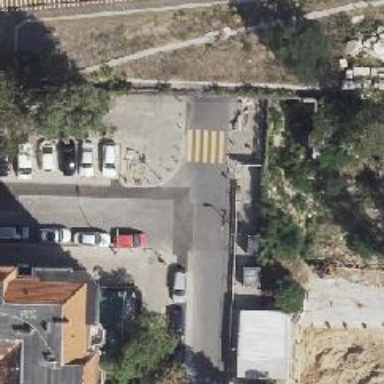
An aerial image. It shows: Asphalt footpath with unmarked crossing.